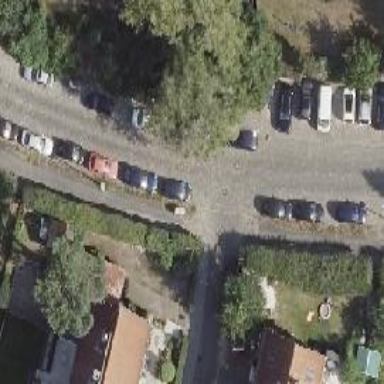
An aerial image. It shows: Sidewalk along the footway.